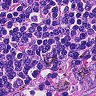
Metastatic tissue present: no